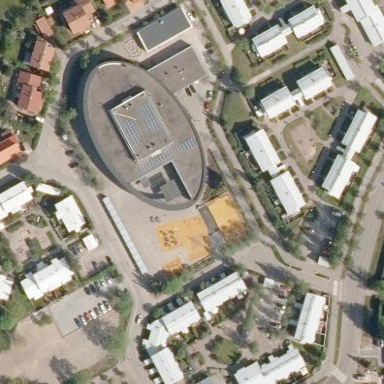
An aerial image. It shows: Canopy on the roof of building.